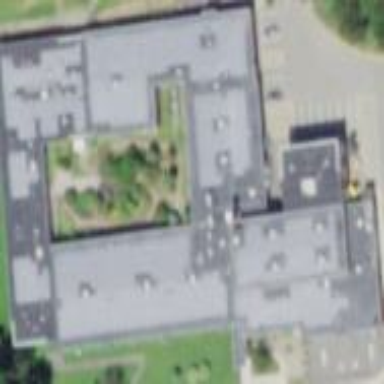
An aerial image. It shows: School building.